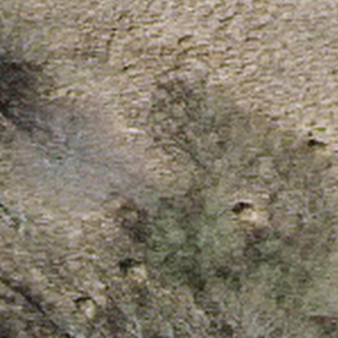
Label: other